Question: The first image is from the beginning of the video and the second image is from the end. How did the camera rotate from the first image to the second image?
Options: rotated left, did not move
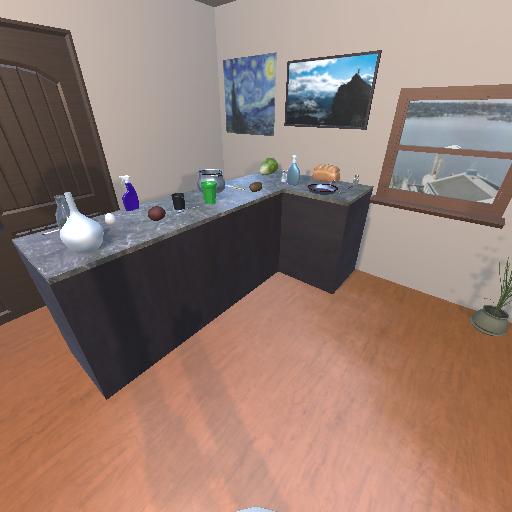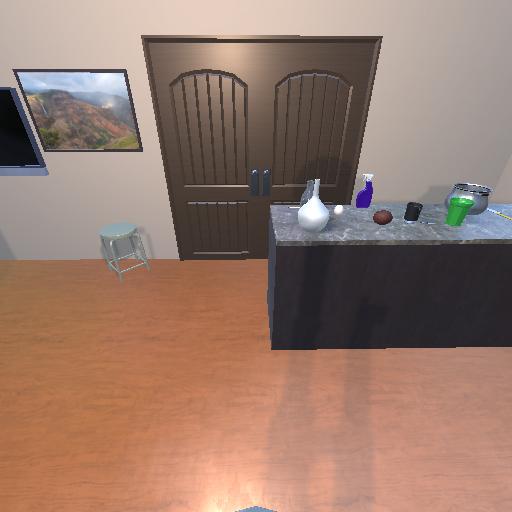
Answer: rotated left